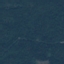
Land use / land cover: Forest